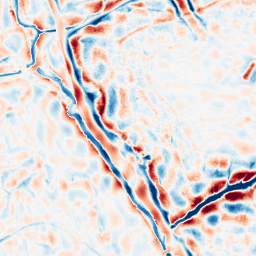
Category: wavelet
Decomposition family: wavelet_dwt
Decomposition parameters: wavelet: db8
level: 4
Upsampling method: bicubic
Upsampling parameters: scale: 2
Upsampling scale: 2